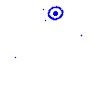
Particle: pion